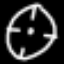
Label: clock